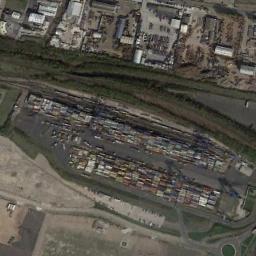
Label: railway_station